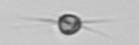
Label: Acanthoica_quattrospina